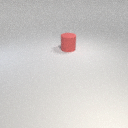
large red rubber cylinder